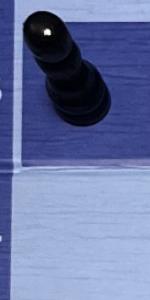
Label: Empty